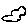
Label: cloud